Interaction volume radius: 10 \u00c5
Interaction volume height: 25 \u00c5
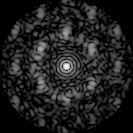
Disorder parameter: 0.6853